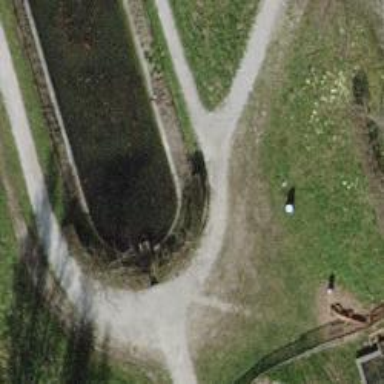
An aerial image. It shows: Path with fine gravel surface.